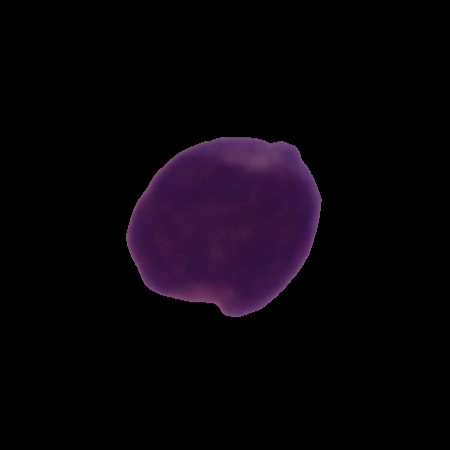
Label: cancer